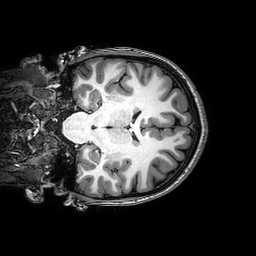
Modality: T1w
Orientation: coronal
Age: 21
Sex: female
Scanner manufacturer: philips
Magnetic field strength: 3 T
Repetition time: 0.008284 s
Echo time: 0.00382 s